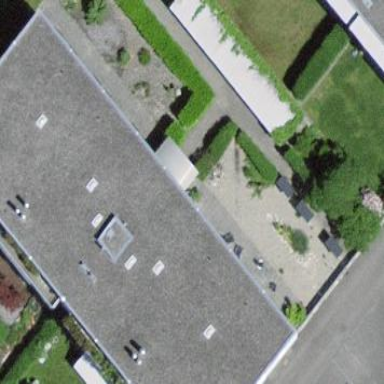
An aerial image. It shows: Flat-roofed apartment building.